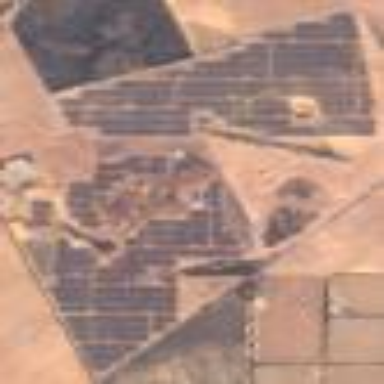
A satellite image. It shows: Solar power plant utilizing photovoltaic technology.